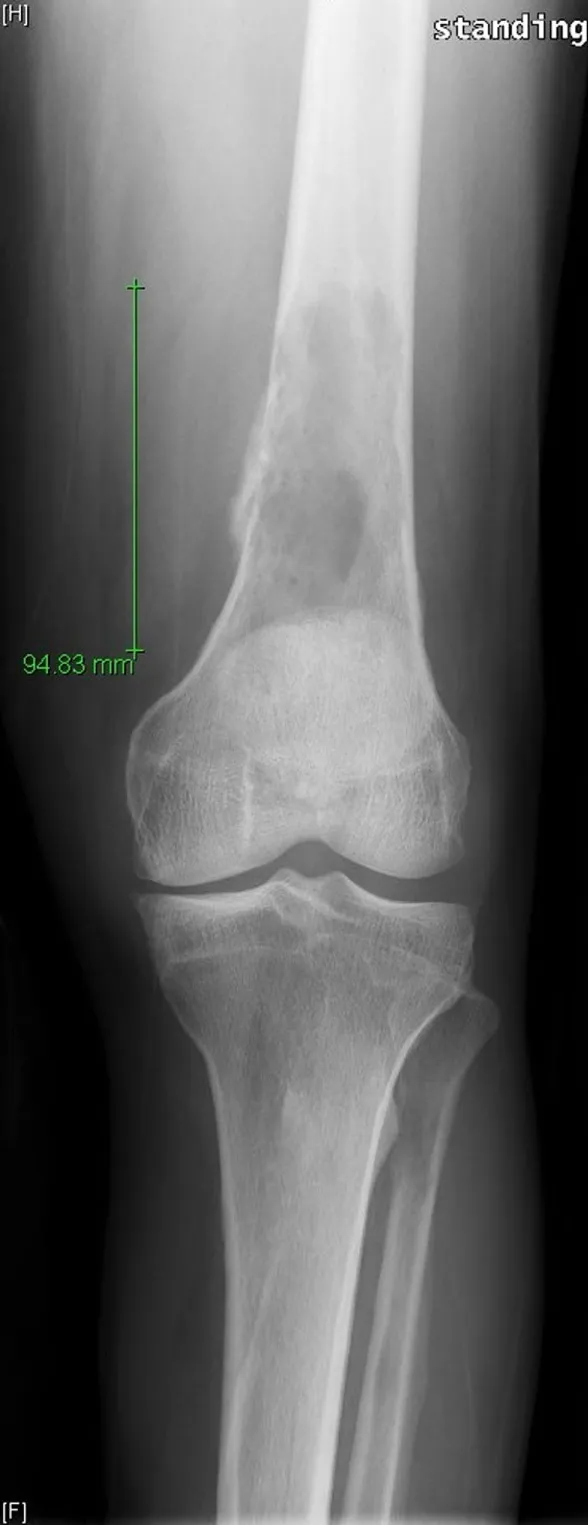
Frontal radiograph of the left femur demonstrates a large lytic lesion of the distal diaphysis with wide zone of transition and aggressive-appearing periosteal reaction at the medial margin.
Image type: radiology (x_ray)